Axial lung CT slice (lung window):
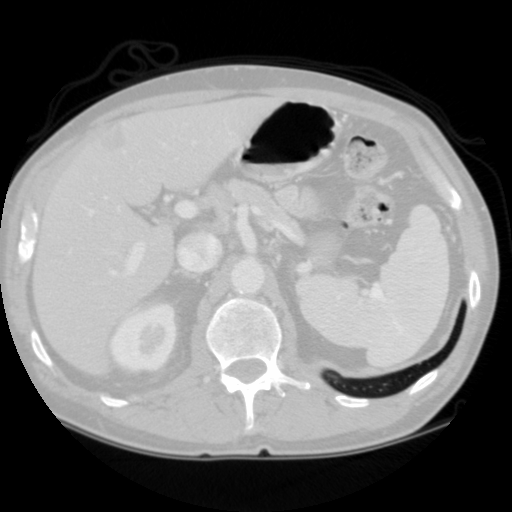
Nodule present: no